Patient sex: M
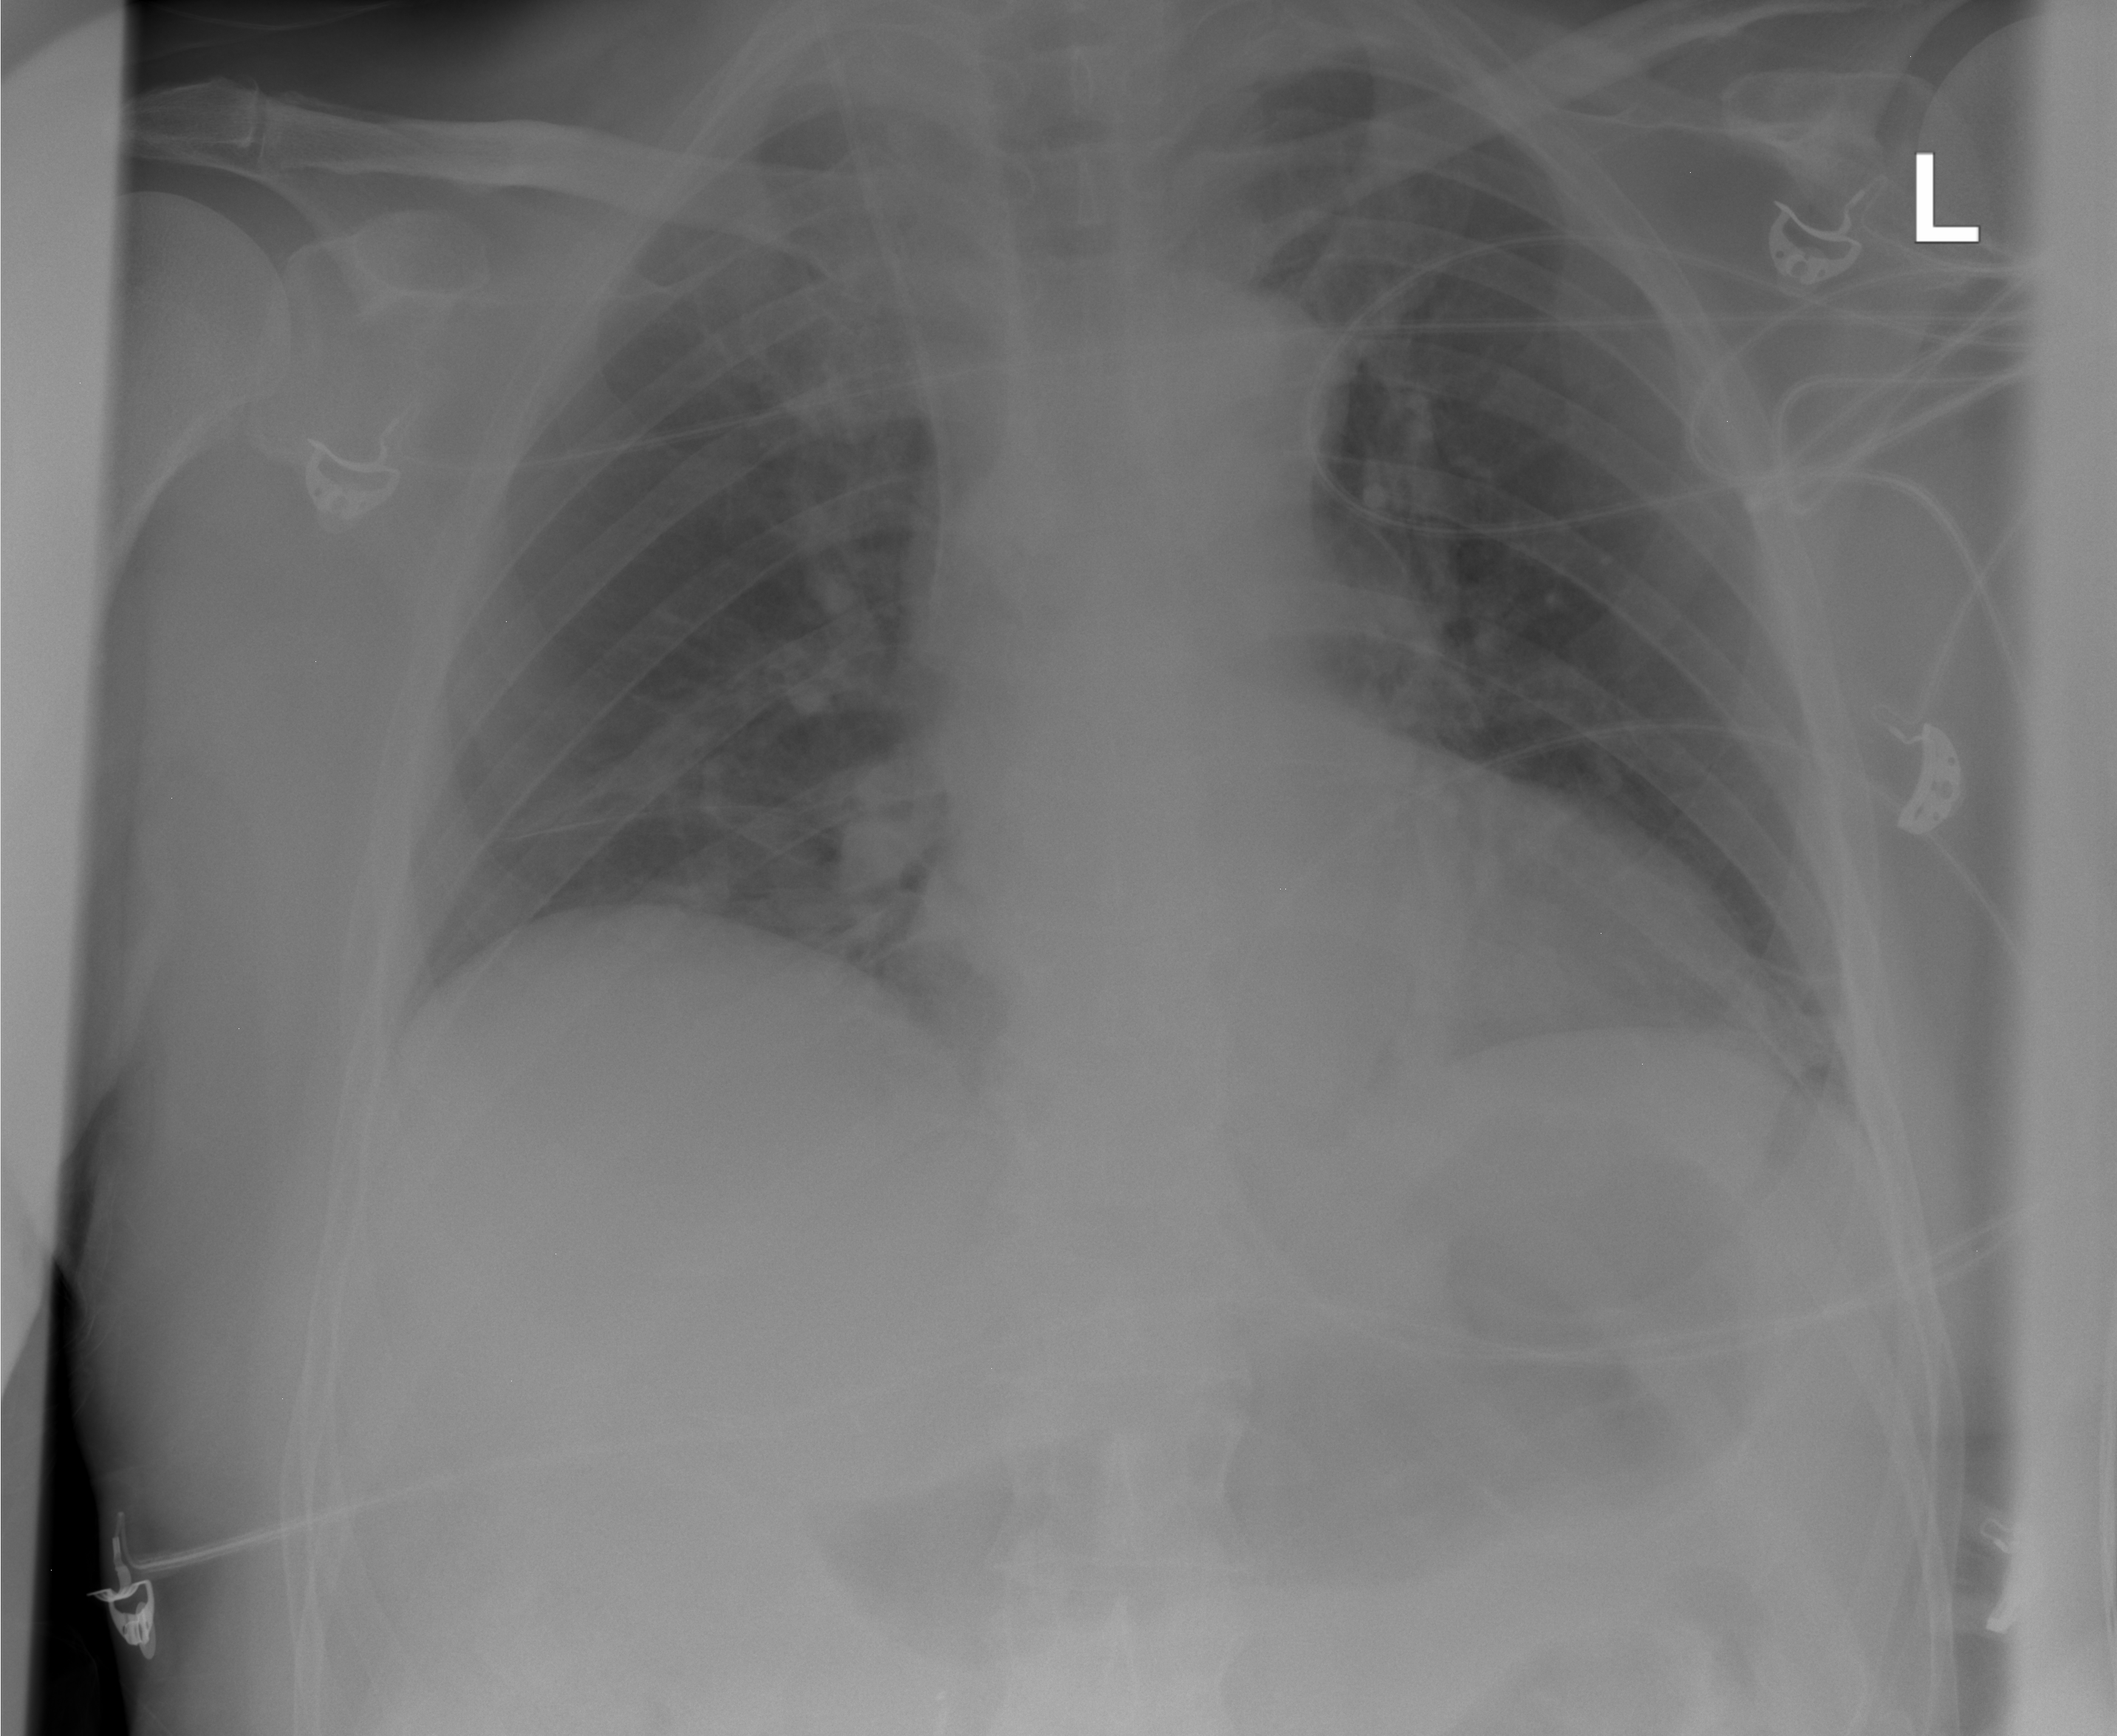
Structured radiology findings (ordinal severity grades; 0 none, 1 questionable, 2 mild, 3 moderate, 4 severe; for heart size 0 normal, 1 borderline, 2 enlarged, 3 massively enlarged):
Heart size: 2
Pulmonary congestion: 2
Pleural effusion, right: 2
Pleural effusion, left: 1
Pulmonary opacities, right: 0
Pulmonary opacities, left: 0
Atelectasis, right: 2
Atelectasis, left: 2